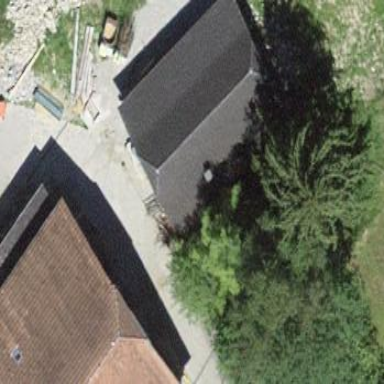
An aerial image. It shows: Barn.